Question: I'm trying to create a chart using ggplot and R.
The chart is of # of git commits per person by hour of day. There are several people, so I want the chart to look something like this:

Example row:
'''
Name,5am,6am,7am,8am,9am,10am,11am,12pm,1pm,2pm,3pm,4pm,5pm,6pm,7pm,8pm,9pm,10pm,11pm,12am,1am,2am,3am,4am
Tommy Hilfiger,6,11,4,12,15,43,94,77,52,82,83,93,73,56,43,25,19,13,8,17,1,11,12,6
'''
However, I'm pretty stuck doing this on R. Help?
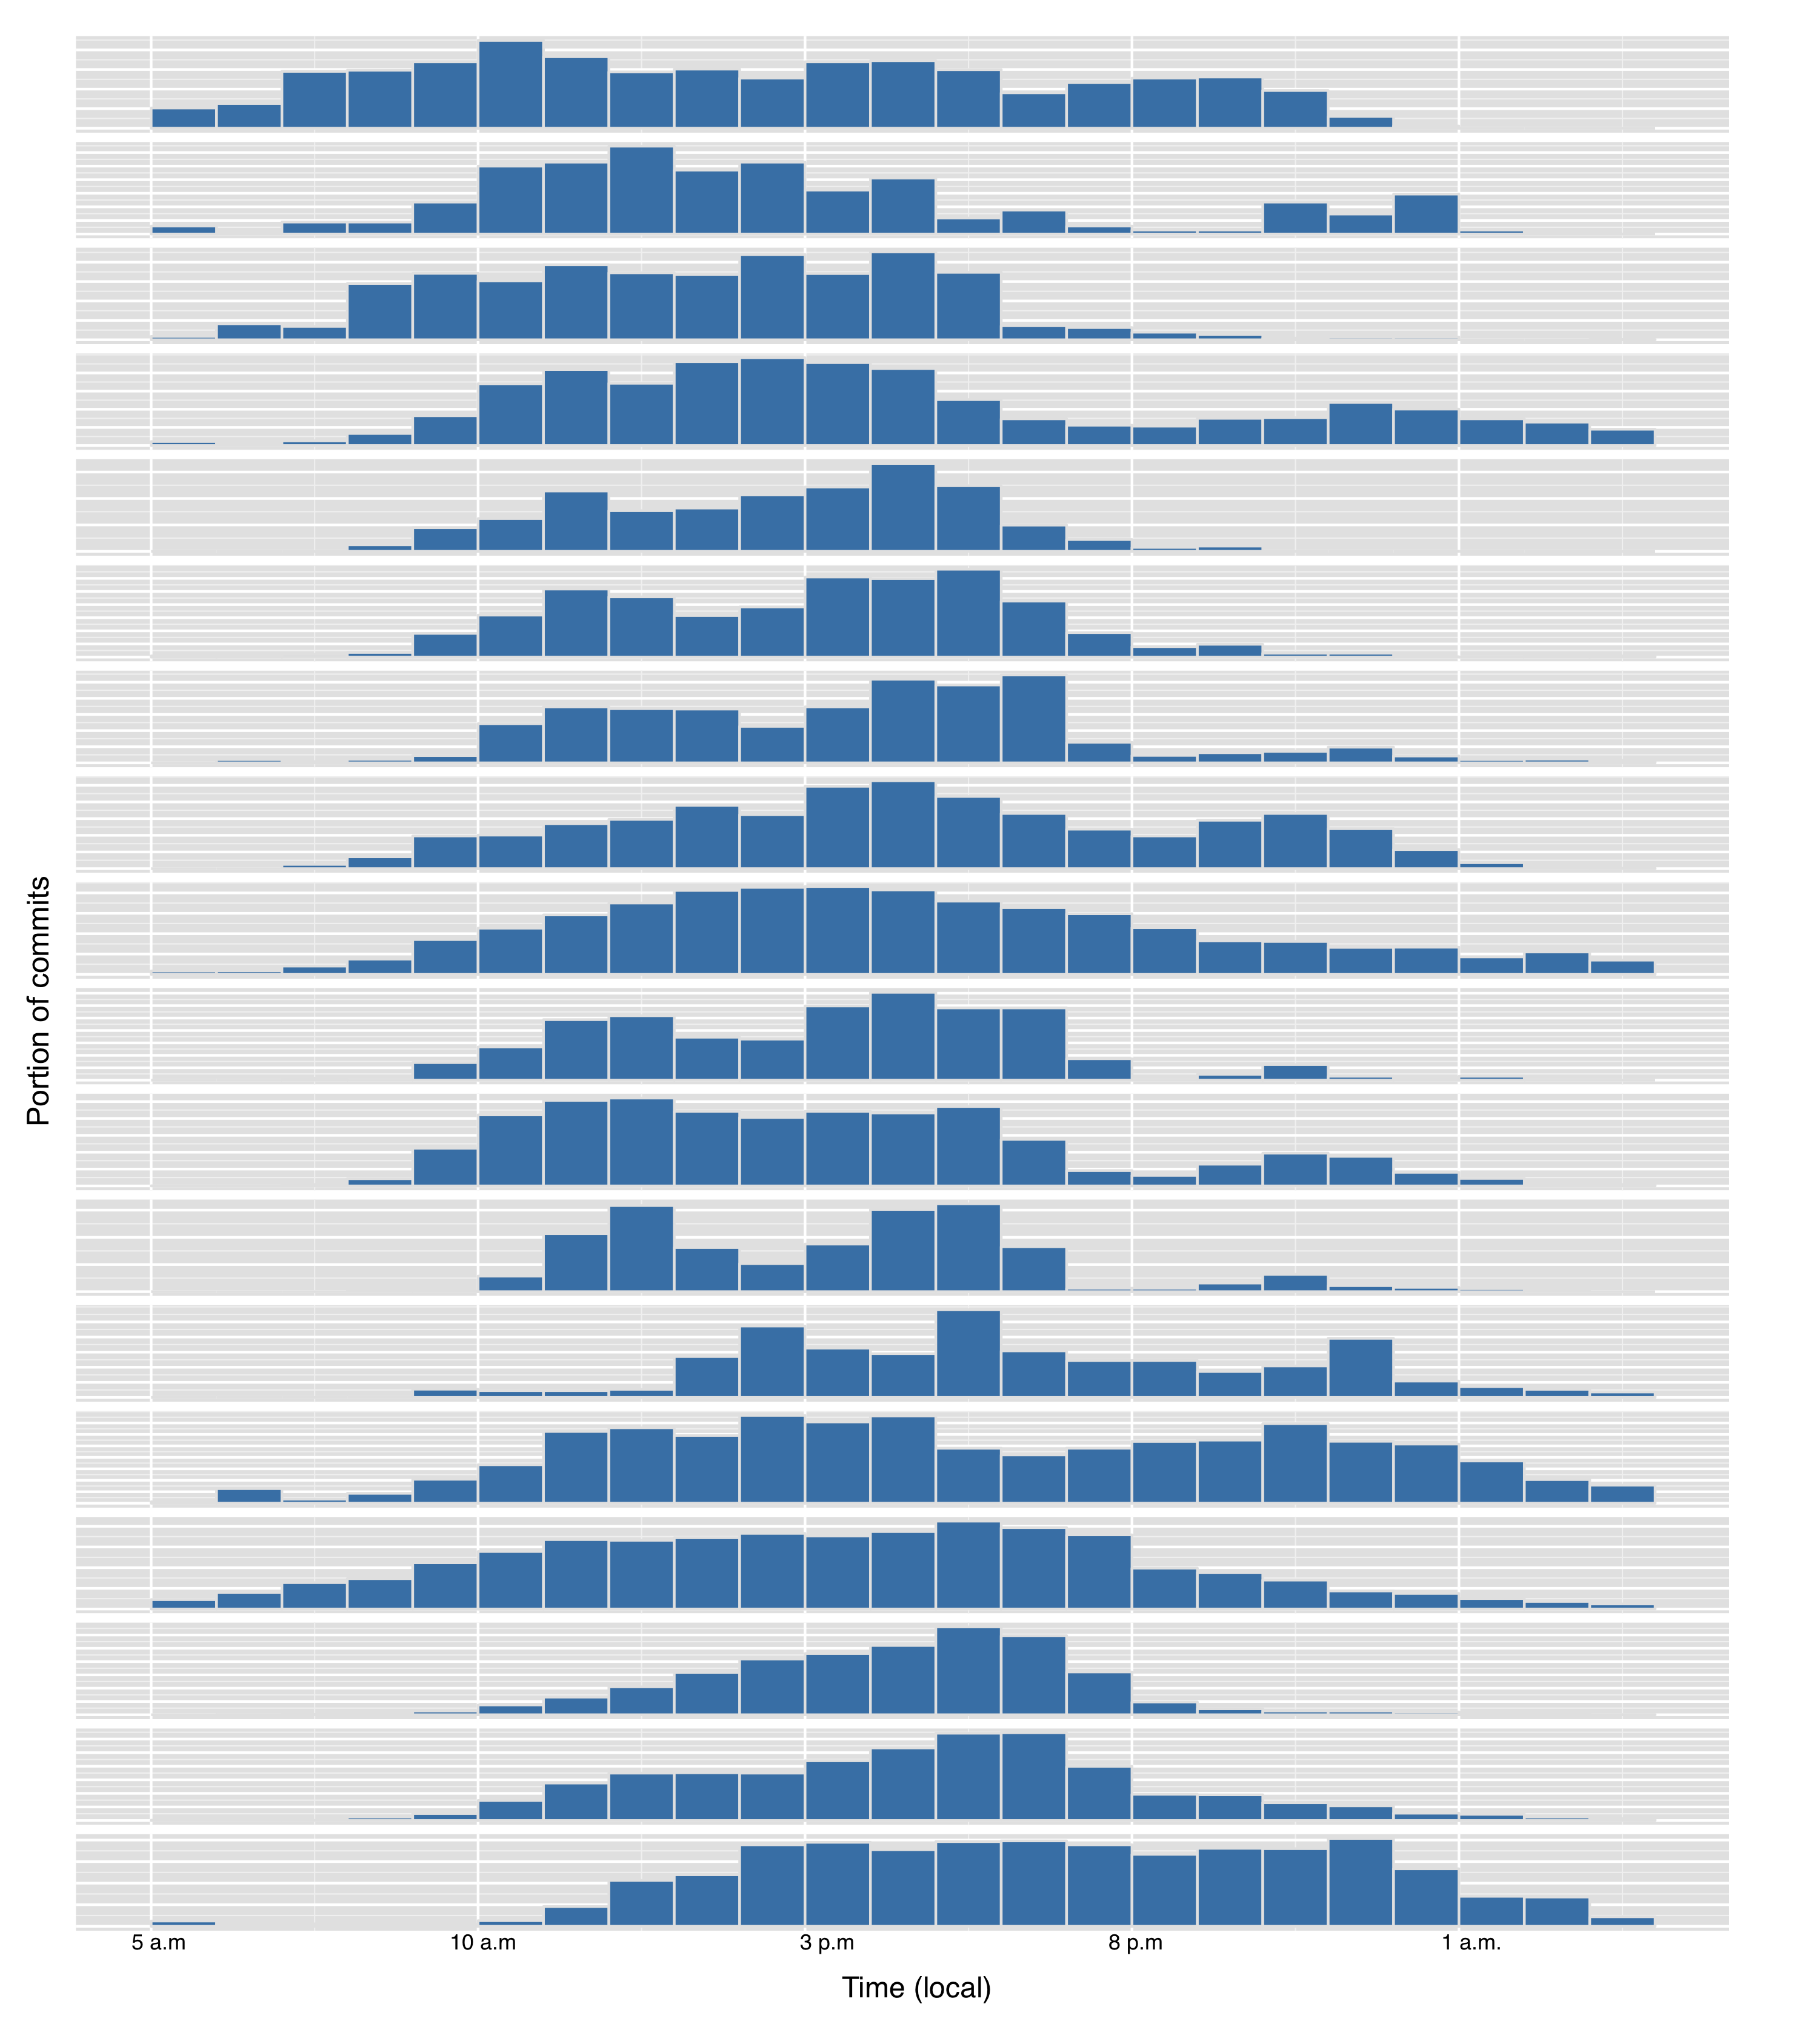
Answer: Say your data frame (df) looks like:
'''
Time Commits Name
1am 3 Hilfiger
2am 5 Hilfiger
3am 1 Hilfiger
1am 1 Nike
2am 2 Nike
3am 3 Nike
'''
I think this code should work:
'''
ggplot(df, aes(x=Time,y=Commits)) + geom_bar() + facet_wrap(~ Name)
'''
I wrote this answer from my phone off the top of my head, I'll double check my answer tomorrow when I have access to R.